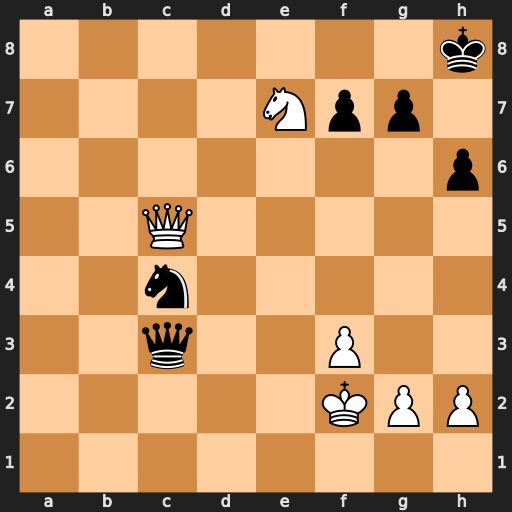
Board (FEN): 7k/4Npp1/7p/2Q5/2n5/2q2P2/5KPP/8
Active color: w
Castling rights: -
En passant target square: -
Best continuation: Qc8+ Kh7 Qg8#